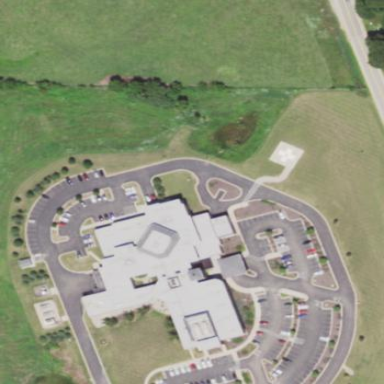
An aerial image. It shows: Hospital building.